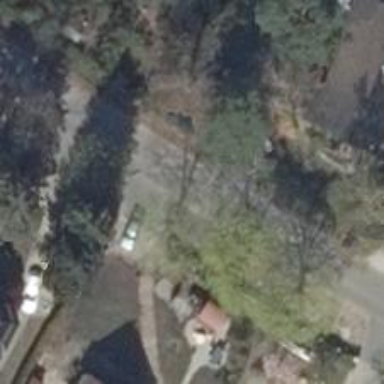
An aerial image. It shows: Driveway.